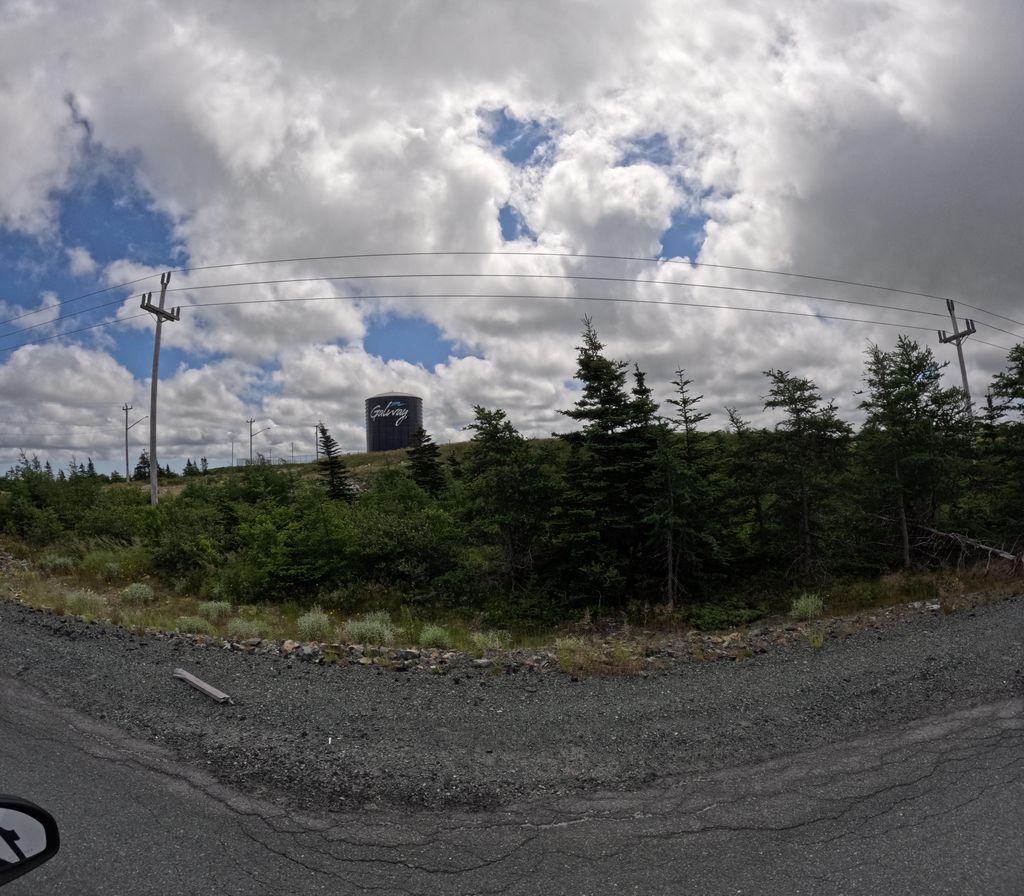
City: st_johns